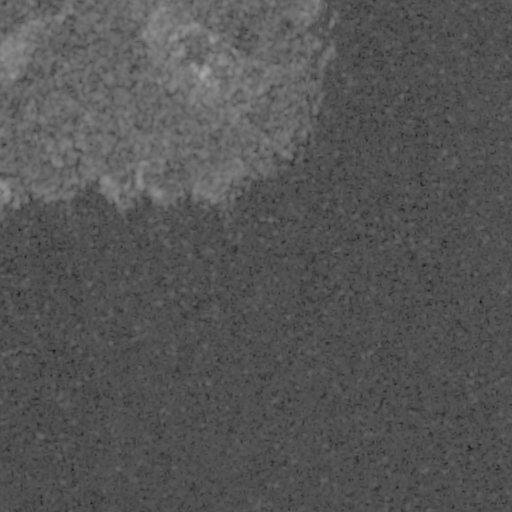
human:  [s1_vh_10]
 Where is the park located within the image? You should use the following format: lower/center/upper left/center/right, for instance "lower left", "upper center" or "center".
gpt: The park is located in the upper left of the image.
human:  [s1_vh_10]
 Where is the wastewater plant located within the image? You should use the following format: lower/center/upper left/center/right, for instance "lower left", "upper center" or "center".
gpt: The wastewater plant is located in the upper center of the image.
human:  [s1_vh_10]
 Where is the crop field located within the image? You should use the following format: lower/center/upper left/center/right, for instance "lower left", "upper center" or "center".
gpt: There is no crop field in the image.

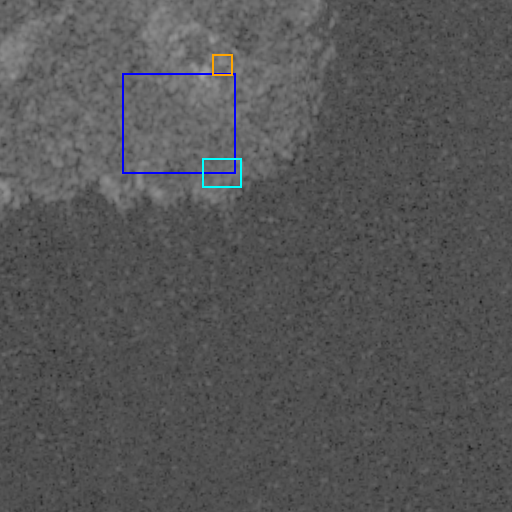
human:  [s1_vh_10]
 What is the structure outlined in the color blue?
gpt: The structure outlined in blue is a crop field.
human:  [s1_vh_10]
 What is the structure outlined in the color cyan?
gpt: The structure outlined in cyan is a quarry.
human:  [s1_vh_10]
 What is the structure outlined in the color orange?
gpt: The structure outlined in orange is a wastewater plant.
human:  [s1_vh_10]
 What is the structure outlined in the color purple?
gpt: There is no purple outline.